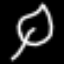
Label: leaf